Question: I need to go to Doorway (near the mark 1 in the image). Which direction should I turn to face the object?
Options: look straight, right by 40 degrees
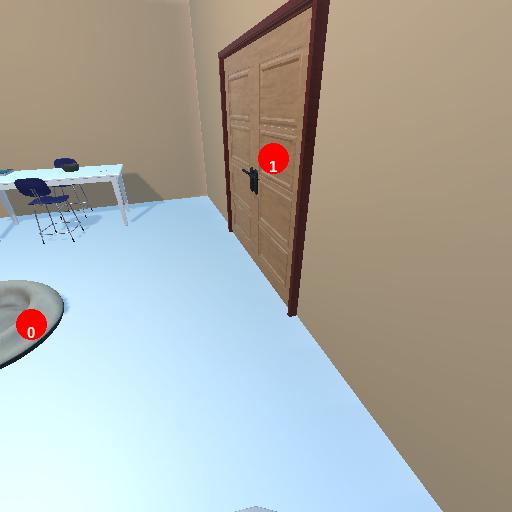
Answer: look straight